Question: How can I control the loop of Tuple repetition?
Someone has given me a hint about an algorithm, which I have modified a little.
'''
int LimCol = Convert.ToInt32(LimitColis);
result = oListTUP
.GroupBy(x => x.Item1)
.Select(g => new
{
Key = g.Key,
Sum = g.Sum(x => x.Item2),
Poids = g.Sum(x => x.Item3),
})
.Select(p => new
{
Key = p.Key,
Items = Enumerable.Repeat(LimCol , p.Sum / LimCol).Concat(Enumerable.Repeat(p.Sum % LimCol, 1)),
CalculPoids = p.Poids / (Enumerable.Repeat(LimCol, p.Sum / LimCol).Concat(Enumerable.Repeat(p.Sum % LimCol, 1))).Count()
})
.SelectMany(p => p.Items.Select(i => Tuple.Create(p.Key, i, p.CalculPoids)))
.ToList();
foreach (var oItem in result)
{
Label1.Text += oItem.Item1 + "--" + oItem.Item2 + "--" + oItem.Item3 + "<br>";
}
'''
the result with LimCol = 3

As you can see, I colored the problem with red.
PS: I have created some Tuple for not using data from SQL
'''
var list = new List<Tuple<string, int, decimal>>
{
Tuple.Create("<PHONE>", 12, 15.0m),
Tuple.Create("essai 49", 1, 45.0m),
Tuple.Create("essai 49", 1, 45.0m),
Tuple.Create("essai 49", 2, 45.0m),
Tuple.Create("essai 49", 1, 23.0m),
};
int TheLimCol = 3;
var Theresult = list
.GroupBy(x => x.Item1)
.Select(g => new
{
Key = g.Key,
Sum = g.Sum(x => x.Item2),
Poids = g.Sum(x => x.Item3),
})
.Select(p => new
{
Key = p.Key,
Items = Enumerable.Repeat(TheLimCol, p.Sum / TheLimCol).Concat(Enumerable.Repeat(p.Sum % TheLimCol, 1)),
CalculPoids = p.Poids / (Enumerable.Repeat(TheLimCol, p.Sum / TheLimCol).Concat(Enumerable.Repeat(p.Sum % TheLimCol, 1))).Count()
})
.SelectMany(p => p.Items.Select(i => Tuple.Create(p.Key, i, p.CalculPoids)))
.ToList();
foreach (var oItem in Theresult)
{
Label1.Text += oItem.Item1 + "--" + oItem.Item2 + "--" + oItem.Item3 + "<br>";
}
'''
Actual output:
'''
<PHONE>--3--3,0
<PHONE>--3--3,0
<PHONE>--3--3,0
<PHONE>--3--3,0
<PHONE>--0--3,0
essai 49--3--79,0
essai 49--2--79,0
'''
expected result:
'''
<PHONE>--3--3,75
<PHONE>--3--3,75
<PHONE>--3--3,75
<PHONE>--3--3,75
essai 49--3--79,00
essai 49--2--79,00
'''
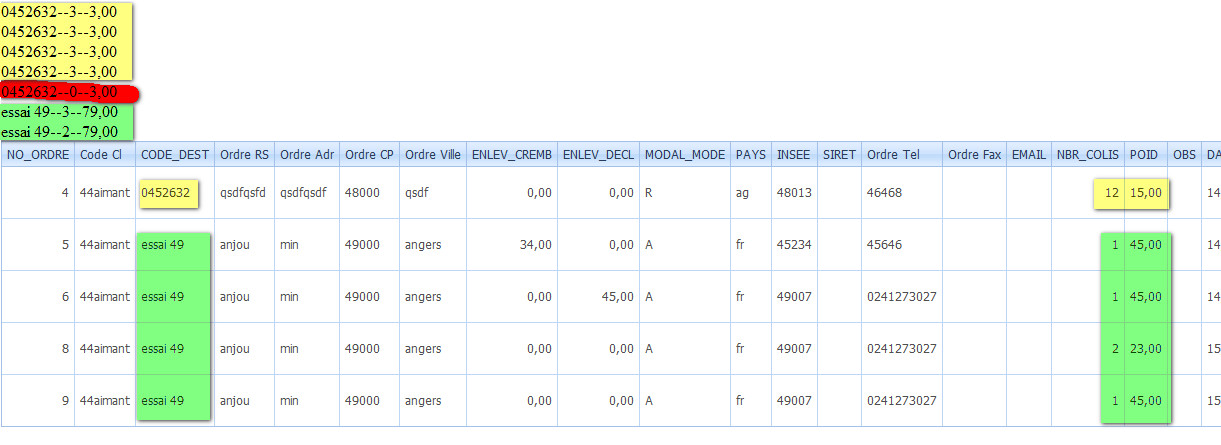
Answer: The problem is in your ".Concat(Enumerable.Repeat(p.Sum % TheLimCol, 1)". You're adding an element even if the remainder (p.Sum % TheLimCol) is equal to 0.
This should work:
'''
var result = list
.GroupBy(x => x.Item1)
.Select(g => new
{
Key = g.Key,
Sum = g.Sum(x => x.Item2),
Poids = g.Sum(x => x.Item3),
})
.Select(p => new
{
Key = p.Key,
Items = Enumerable.Repeat(limCol, p.Sum / limCol).Concat(Enumerable.Repeat(p.Sum % limCol, p.Sum % limCol > 0 ? 1 : 0)),
CalculPoids = p.Poids / Enumerable.Repeat(limCol, p.Sum / limCol).Concat(Enumerable.Repeat(p.Sum % limCol, 1)).Count()
})
.SelectMany(p => p.Items.Select(i => Tuple.Create(p.Key, i, p.CalculPoids)))
.ToList();
'''
In this specific case, I would recommend using the alternative syntax of Linq (or not using Linq at all):
'''
var query = from x in list
group x by x.Item1 into g
let sum = g.Sum(x => x.Item2)
let poids = g.Sum(x => x.Item3)
let remainder = sum % limCol
let items = Enumerable.Repeat(limCol, sum / limCol).Concat(Enumerable.Repeat(remainder, remainder > 0 ? 1 : 0))
select new
{
Key = g.Key,
Items = items,
CalculPoids = poids / items.Count()
};
var result = query.SelectMany(p => p.Items.Select(i => Tuple.Create(p.Key, i, p.CalculPoids)));
'''